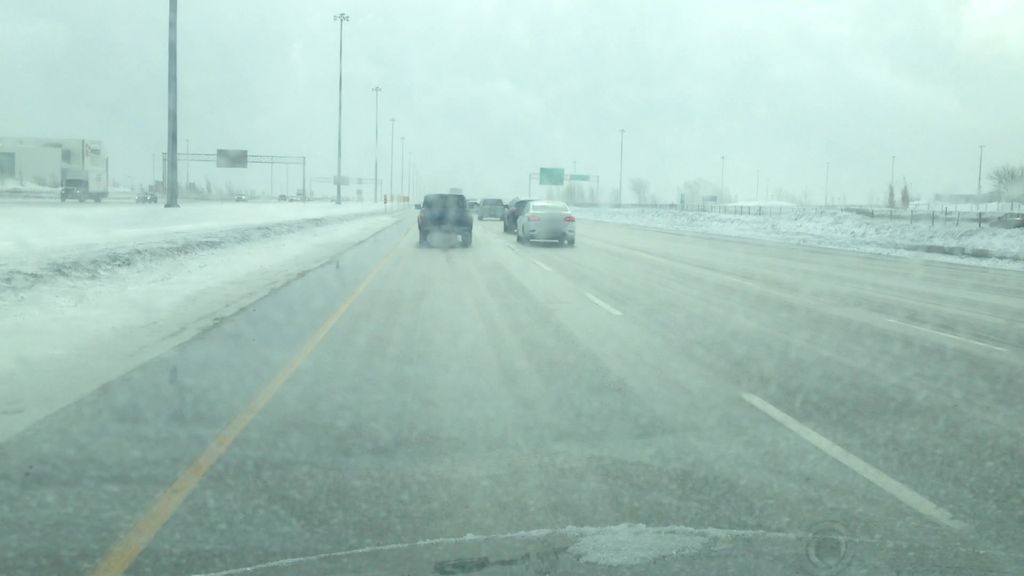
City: montreal